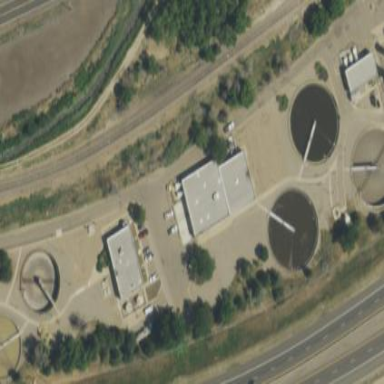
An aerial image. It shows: View of wastewater plant.